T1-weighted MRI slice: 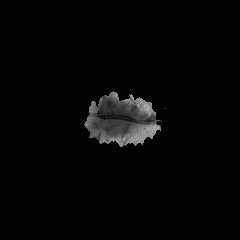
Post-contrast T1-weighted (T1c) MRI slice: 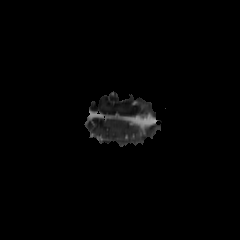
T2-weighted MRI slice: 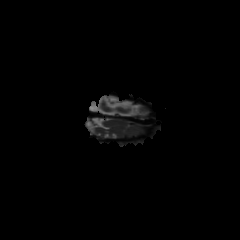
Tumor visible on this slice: no